Question: I'm using <URL> to generate my JPA2 entities.
I use the GUI by running .start-console.sh. and enter all my db connection and package details.

It generates all my classes but with each class package as follows.
'''
package com.fantasy.entities.defautmodel.domain.defautmodel;
'''
I want the following.
'''
package com.fantasy.entities;
'''
Any ideas on how I can change this?!
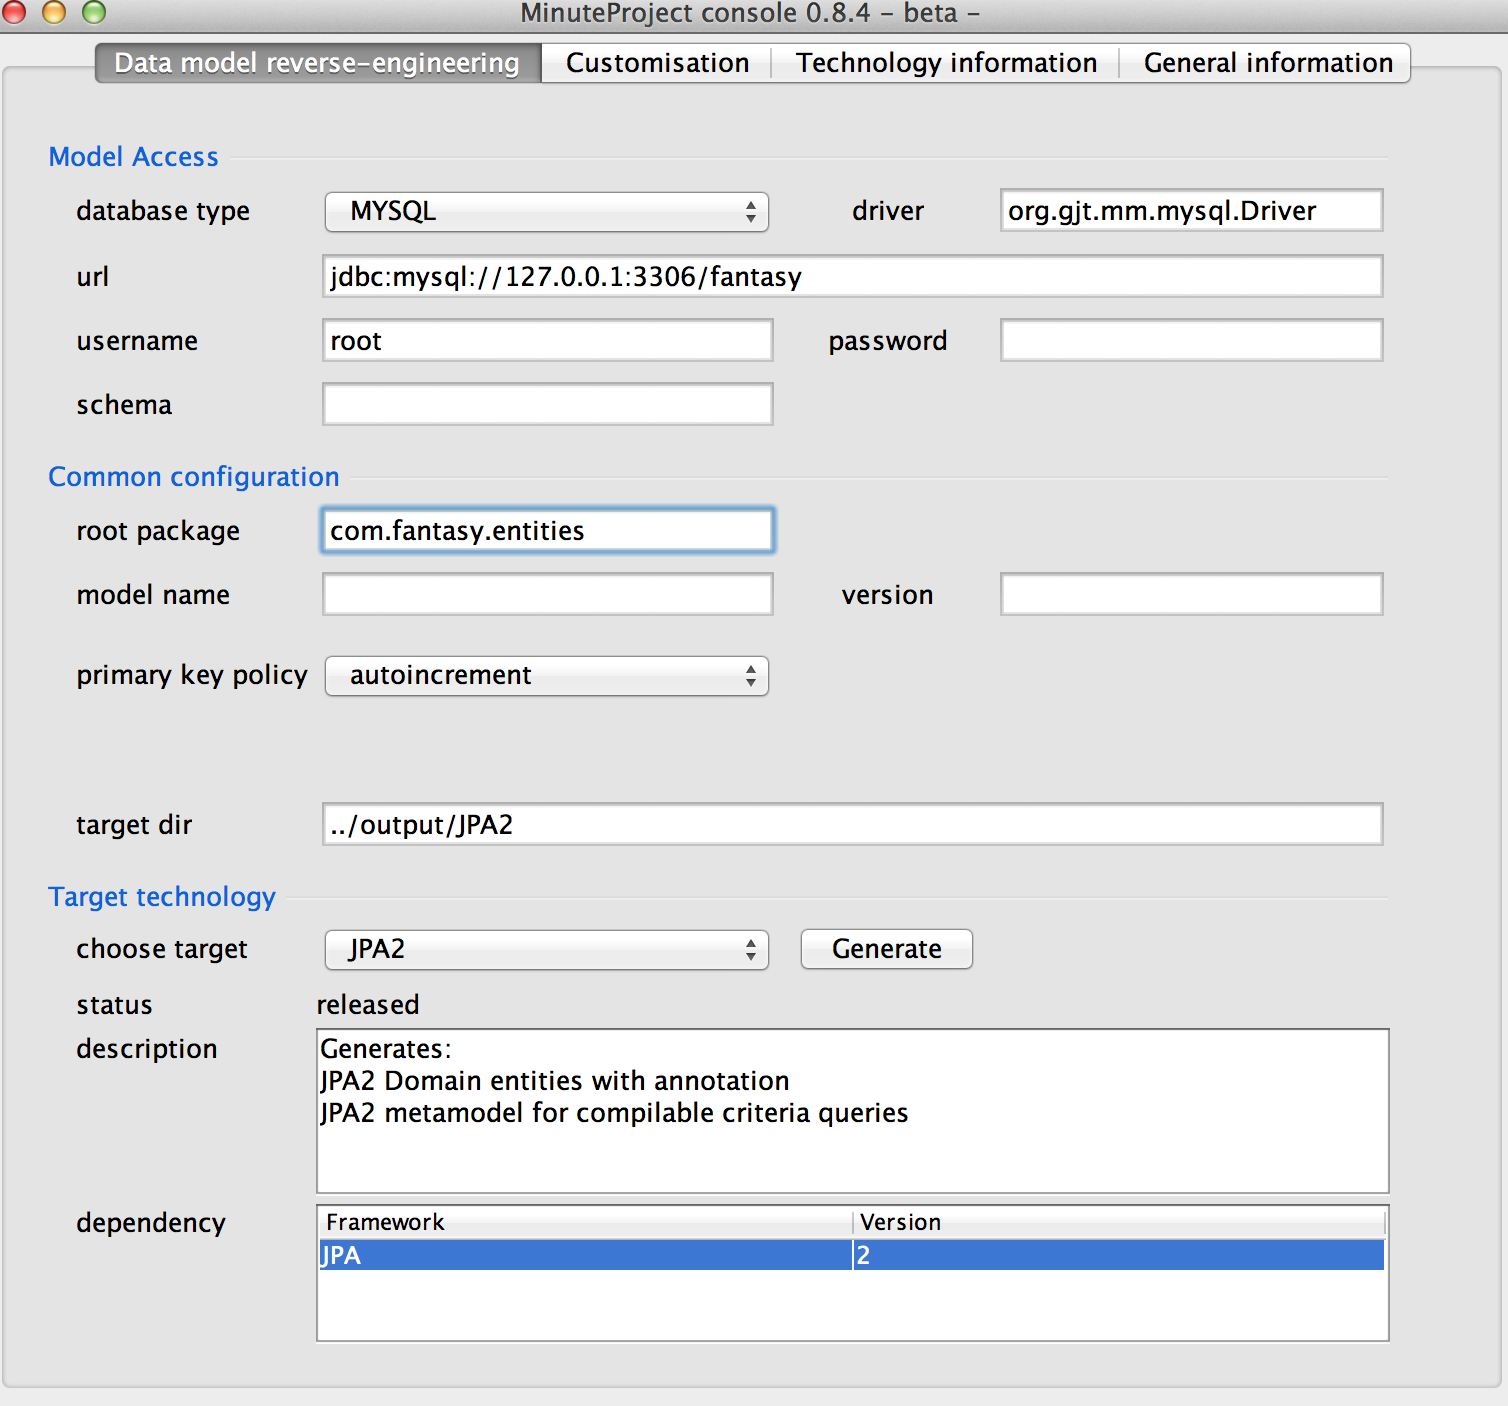
Answer: Each minuteproject artefacts has some metadata associated to it.
In the case of JPA2 artefact the name is 'DomainEntityJPA2Annotation'.
The metadata definitions are found in the mp-template-config-JPA2.xml.
'''
<template name="DomainEntityJPA2Annotation" templateFileName="DomainEntityJPA2Annotation.vm"
subdir="" outputsubdir="" technicalPackage="domain" ...
'''
The metadata attribute 'technicalPackage' deals with technical package definition of the artifact.
It is coded to 'domain' value, but in your case you would like to have 'entities' instead.
So you have to adapt the technical package directory here.
If you do so, I advise you to adapt the technical package for DomainEntityJPA2Metamodel (JPA2 metamodel), DomainEntityJPA2EmbeddedId (for embedded Id) and EnumerationReferenceDataJPA2 (for enumeration) replacing 'domain' by 'entities' where necessary.
For the moment there is no convention (yet) in minuteproject main config to change technical package.
It is a way to classify among the different stacks, where other tracks dependent of JPA2 can generate upon (ex: DAO, JSF ...).
Alongside technical, minuteproject add the notion of business package, it is a way to gather your entities per business aspect (admin, finance, ...)
If you do not add any business package it gives the package of the model.
If you do not provide any model name (like on the example on the console) then the default model name 'defaultmodel' is given.
I hope it helps.